Question: There is a tablelayout having four tablerows, the first tablerow contains a TextView :

As you can see the background of the TextView having the text "Vidy" is seen ! So how to make it transparent ? I tried to add android:alpha="0" to the attribute of the TextView but at runtime the text is not seen !
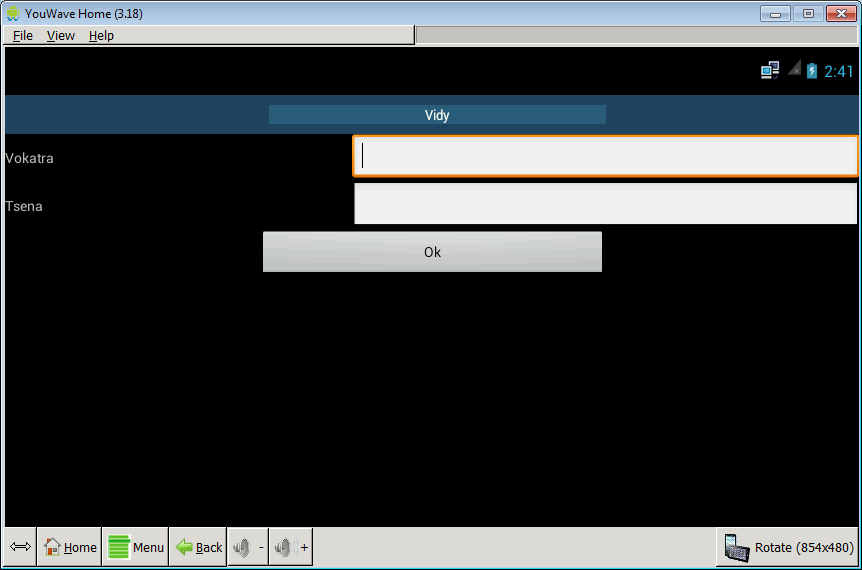
Answer: You can try:
'''
android:background="@null"
'''
Or:
'''
android:background="@android:color/transparent"
'''
Check also: <URL>